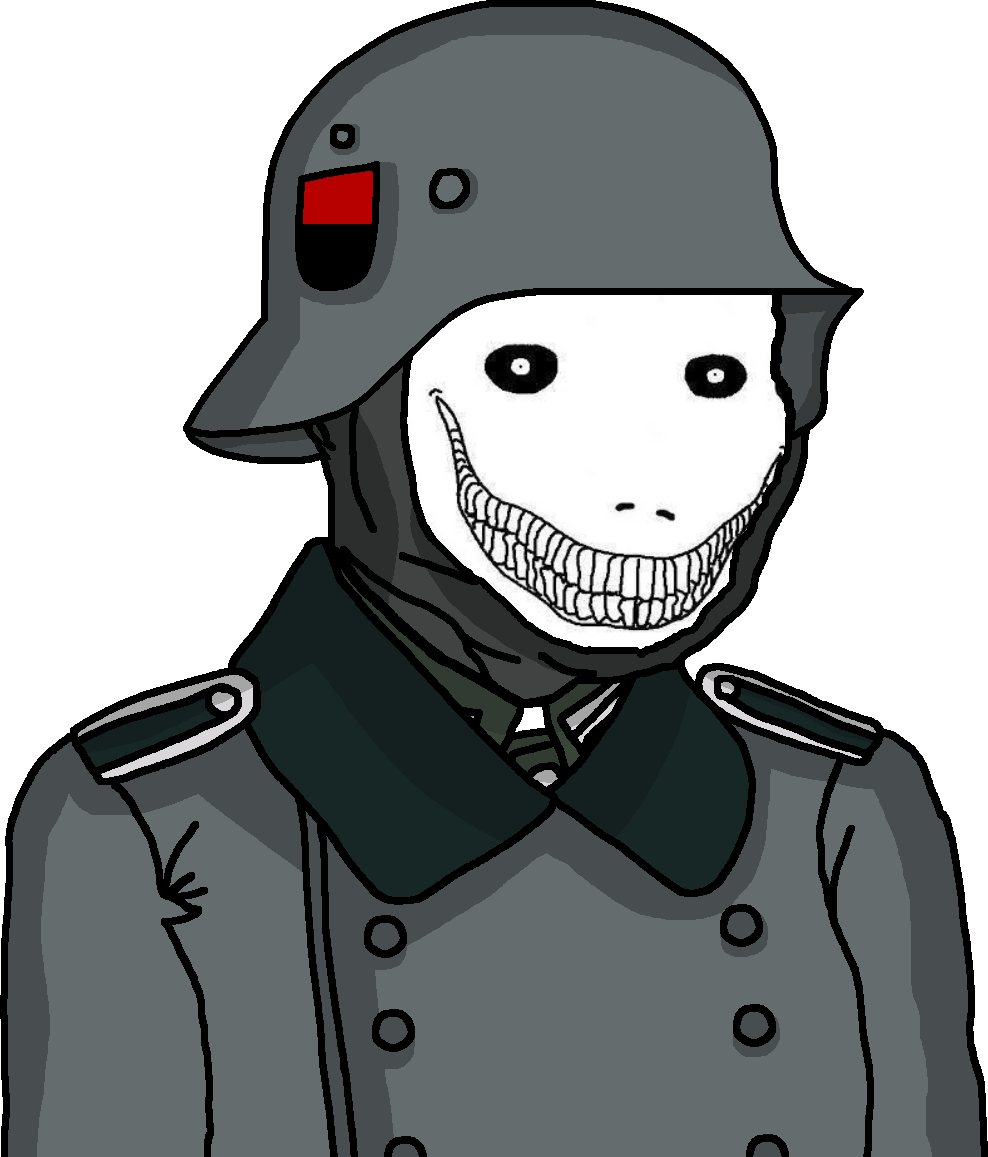
Label: 5_Oomer